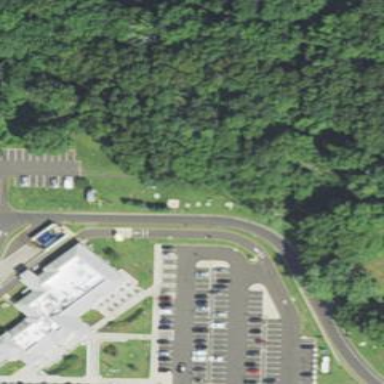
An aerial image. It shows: Parking area with asphalt surface. It is described as "Rest Area I-95 (South Bound)".